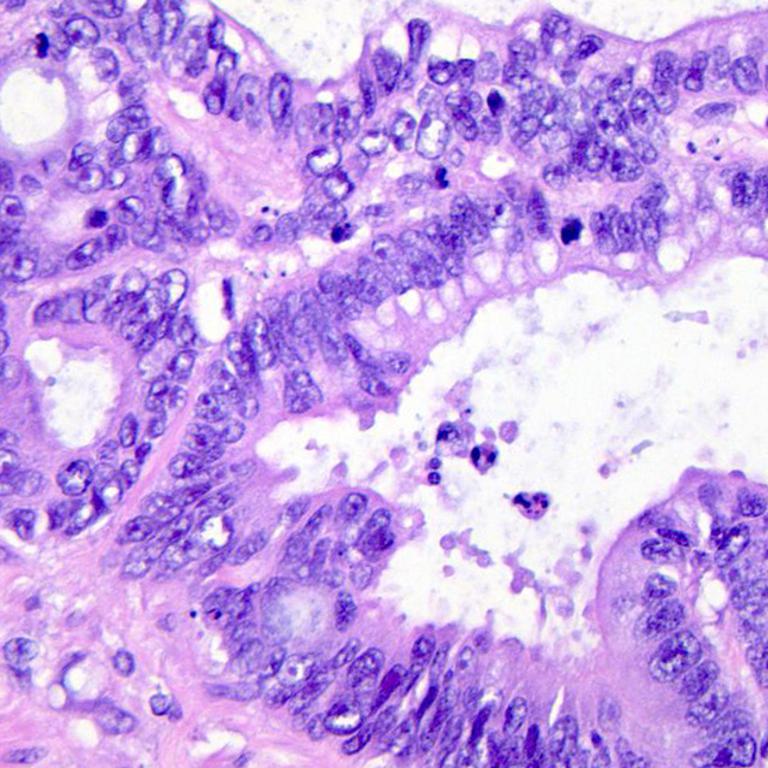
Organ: colon
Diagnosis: adenocarcinomas